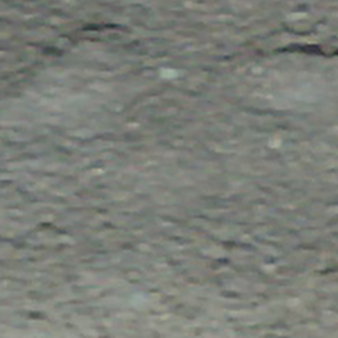
Label: other